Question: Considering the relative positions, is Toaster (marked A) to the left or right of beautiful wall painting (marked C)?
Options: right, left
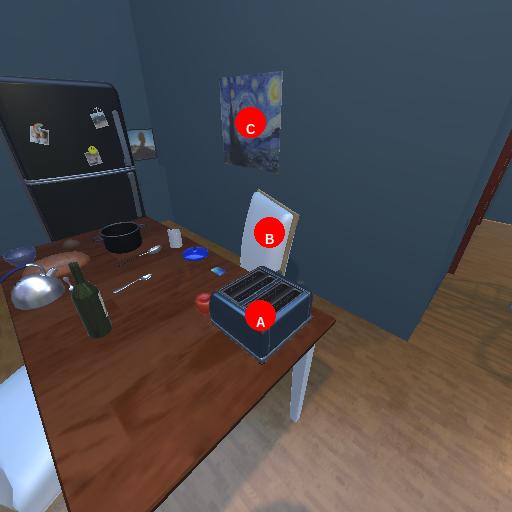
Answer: right